Question: guys im helping someone with his php code. but i cant seem to figure out whats wrong with this code:

the system is fine in LOCALHOST. but when i uploaded it to a free hosting (000webhost.com) it gives me this error:
so i look for a function or class DateTime, i cant find it anywhere. but its working fine in localhost. any ideas guys?
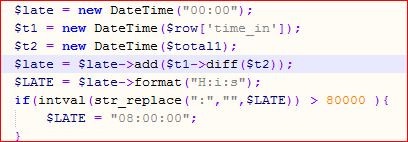
Answer: I think your local compiled with php 5.3 or greater but your shared host is compiled with php 5.2 or lower.You need PHP version 5.3.0 or higher for the add function. See the following link for more info:
<URL>
DateTime::modify() is an alternative when using PHP 5.2 (php.net). For example you can add 1 day to a specific date using modify function:
'''
$date = date_create('2006-12-12');
date_modify($date, '+1 day');
echo date_format($date, 'Y-m-d');
'''